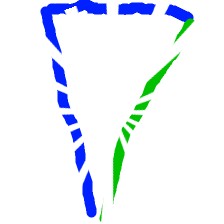
Shape: triangle